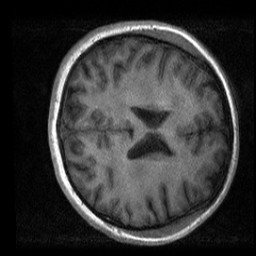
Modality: T1w
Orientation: axial
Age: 25
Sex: female
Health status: healthy
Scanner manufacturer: siemens
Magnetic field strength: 3 T
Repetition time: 2 s
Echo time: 0.00232 s